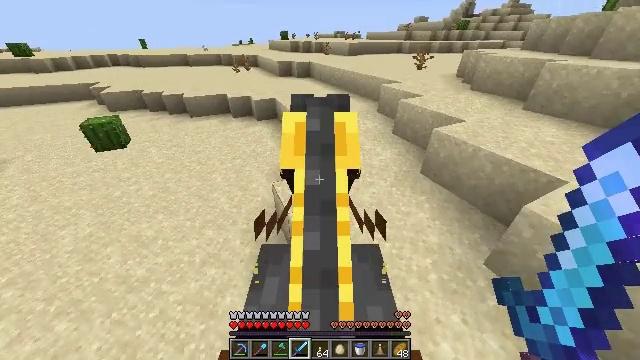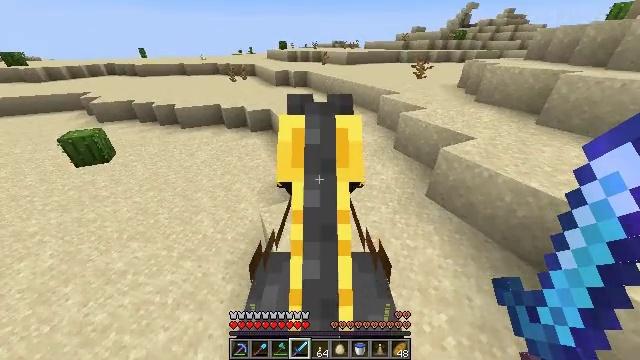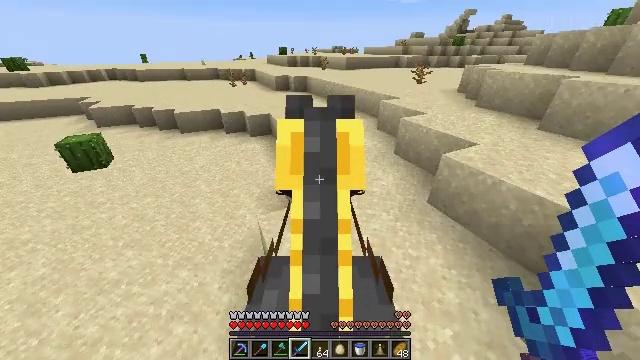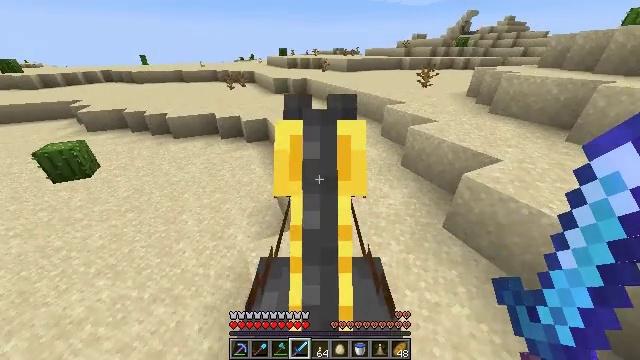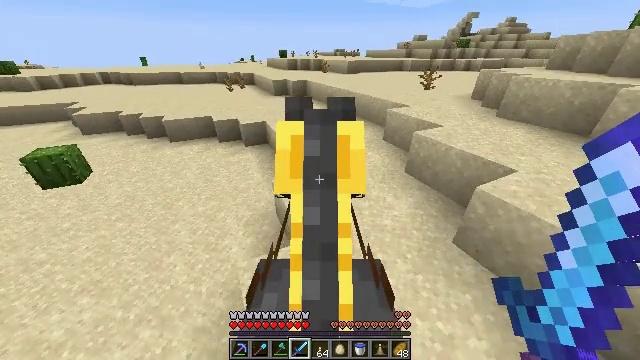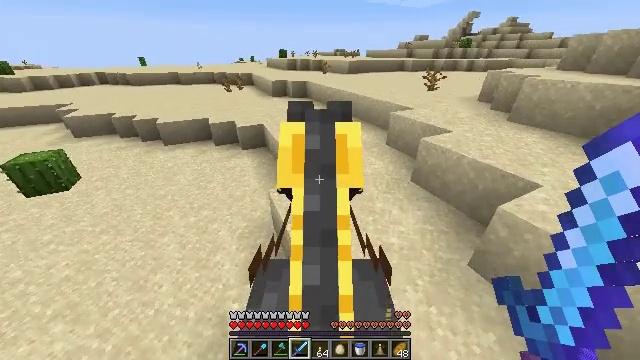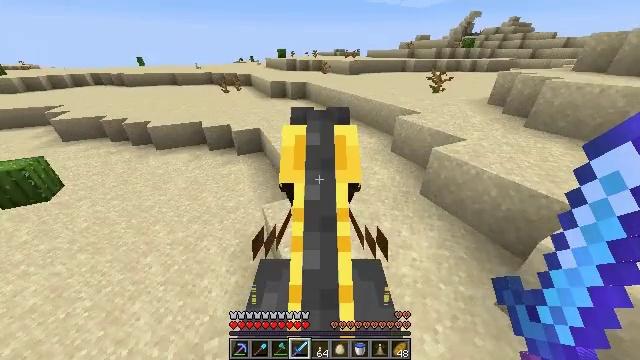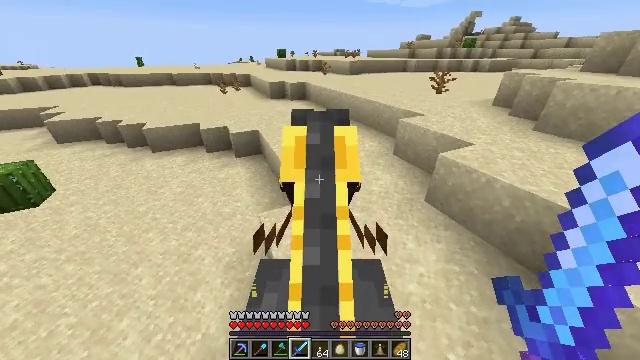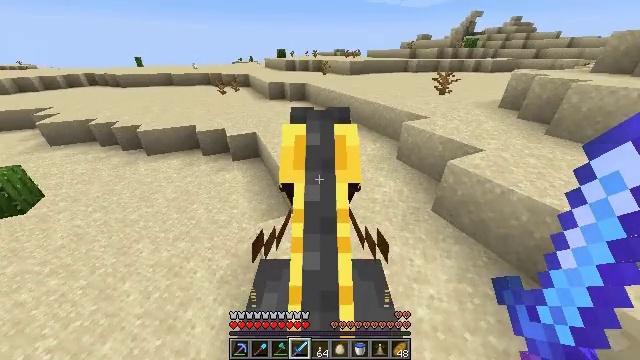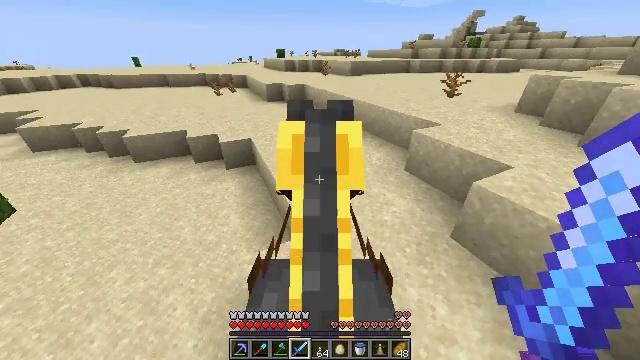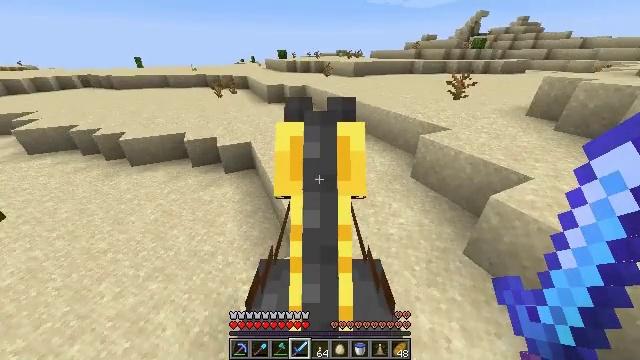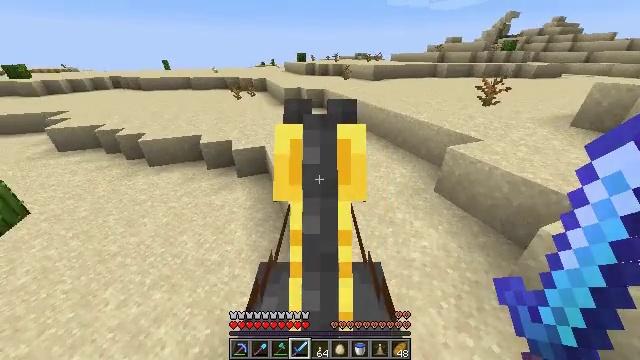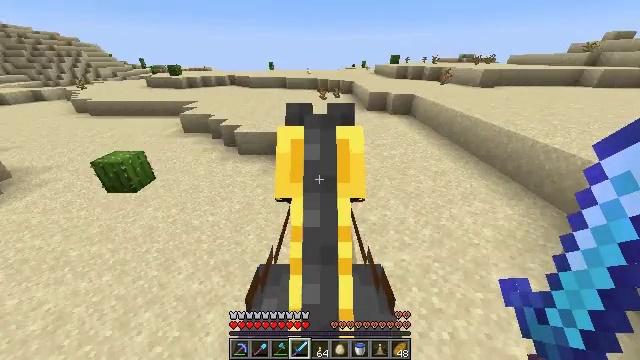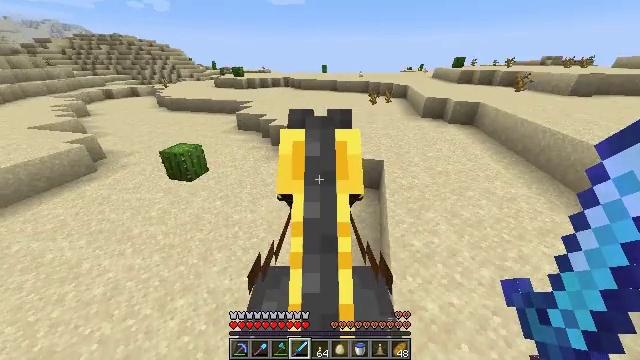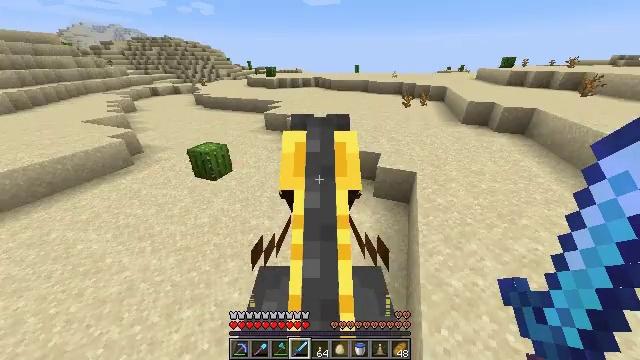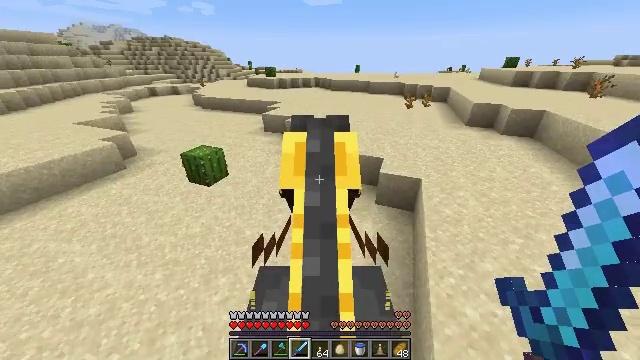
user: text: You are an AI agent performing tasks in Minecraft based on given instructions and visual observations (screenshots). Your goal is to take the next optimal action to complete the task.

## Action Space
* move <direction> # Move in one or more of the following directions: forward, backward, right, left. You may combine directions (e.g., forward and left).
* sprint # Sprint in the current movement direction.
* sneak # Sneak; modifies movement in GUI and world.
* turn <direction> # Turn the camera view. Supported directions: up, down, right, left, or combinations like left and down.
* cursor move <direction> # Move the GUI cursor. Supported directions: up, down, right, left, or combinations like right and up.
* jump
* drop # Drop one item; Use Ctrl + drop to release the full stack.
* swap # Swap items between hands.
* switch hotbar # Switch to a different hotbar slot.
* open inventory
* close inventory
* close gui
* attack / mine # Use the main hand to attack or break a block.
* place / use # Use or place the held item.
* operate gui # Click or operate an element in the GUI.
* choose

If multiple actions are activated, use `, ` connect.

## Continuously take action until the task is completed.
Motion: motion action
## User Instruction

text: Mine the sandstone block.
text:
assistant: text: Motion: move forward, sprint, turn up
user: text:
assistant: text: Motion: move forward, sprint, turn up
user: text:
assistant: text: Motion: move forward, sprint
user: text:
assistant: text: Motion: move forward, sprint
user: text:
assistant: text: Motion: move forward, sprint
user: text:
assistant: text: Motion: move forward, sprint
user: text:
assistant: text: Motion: move forward, sprint
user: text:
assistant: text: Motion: move forward, sprint
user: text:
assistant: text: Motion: move forward, sprint
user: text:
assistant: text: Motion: move forward, sprint
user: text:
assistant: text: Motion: move forward, sprint, turn left
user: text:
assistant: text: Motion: move forward, sprint, turn left
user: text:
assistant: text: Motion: move forward, sprint, turn left
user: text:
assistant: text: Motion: move forward, sprint
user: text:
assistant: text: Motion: move forward, sprint
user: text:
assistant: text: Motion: move forward, sprint
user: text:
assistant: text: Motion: move forward, sprint
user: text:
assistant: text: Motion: move forward, sprint
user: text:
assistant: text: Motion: move forward, sprint
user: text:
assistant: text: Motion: move forward, sprint
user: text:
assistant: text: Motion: move forward, sprint
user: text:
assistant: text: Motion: move forward, sprint
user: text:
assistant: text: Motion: move forward, sprint
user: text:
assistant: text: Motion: move forward, sprint
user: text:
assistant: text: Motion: move forward, sprint
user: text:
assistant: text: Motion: move forward, sprint
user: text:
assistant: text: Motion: move forward, sprint
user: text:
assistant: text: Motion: move forward, sprint
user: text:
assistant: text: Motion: move forward, sprint
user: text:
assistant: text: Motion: move forward, sprint